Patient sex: M
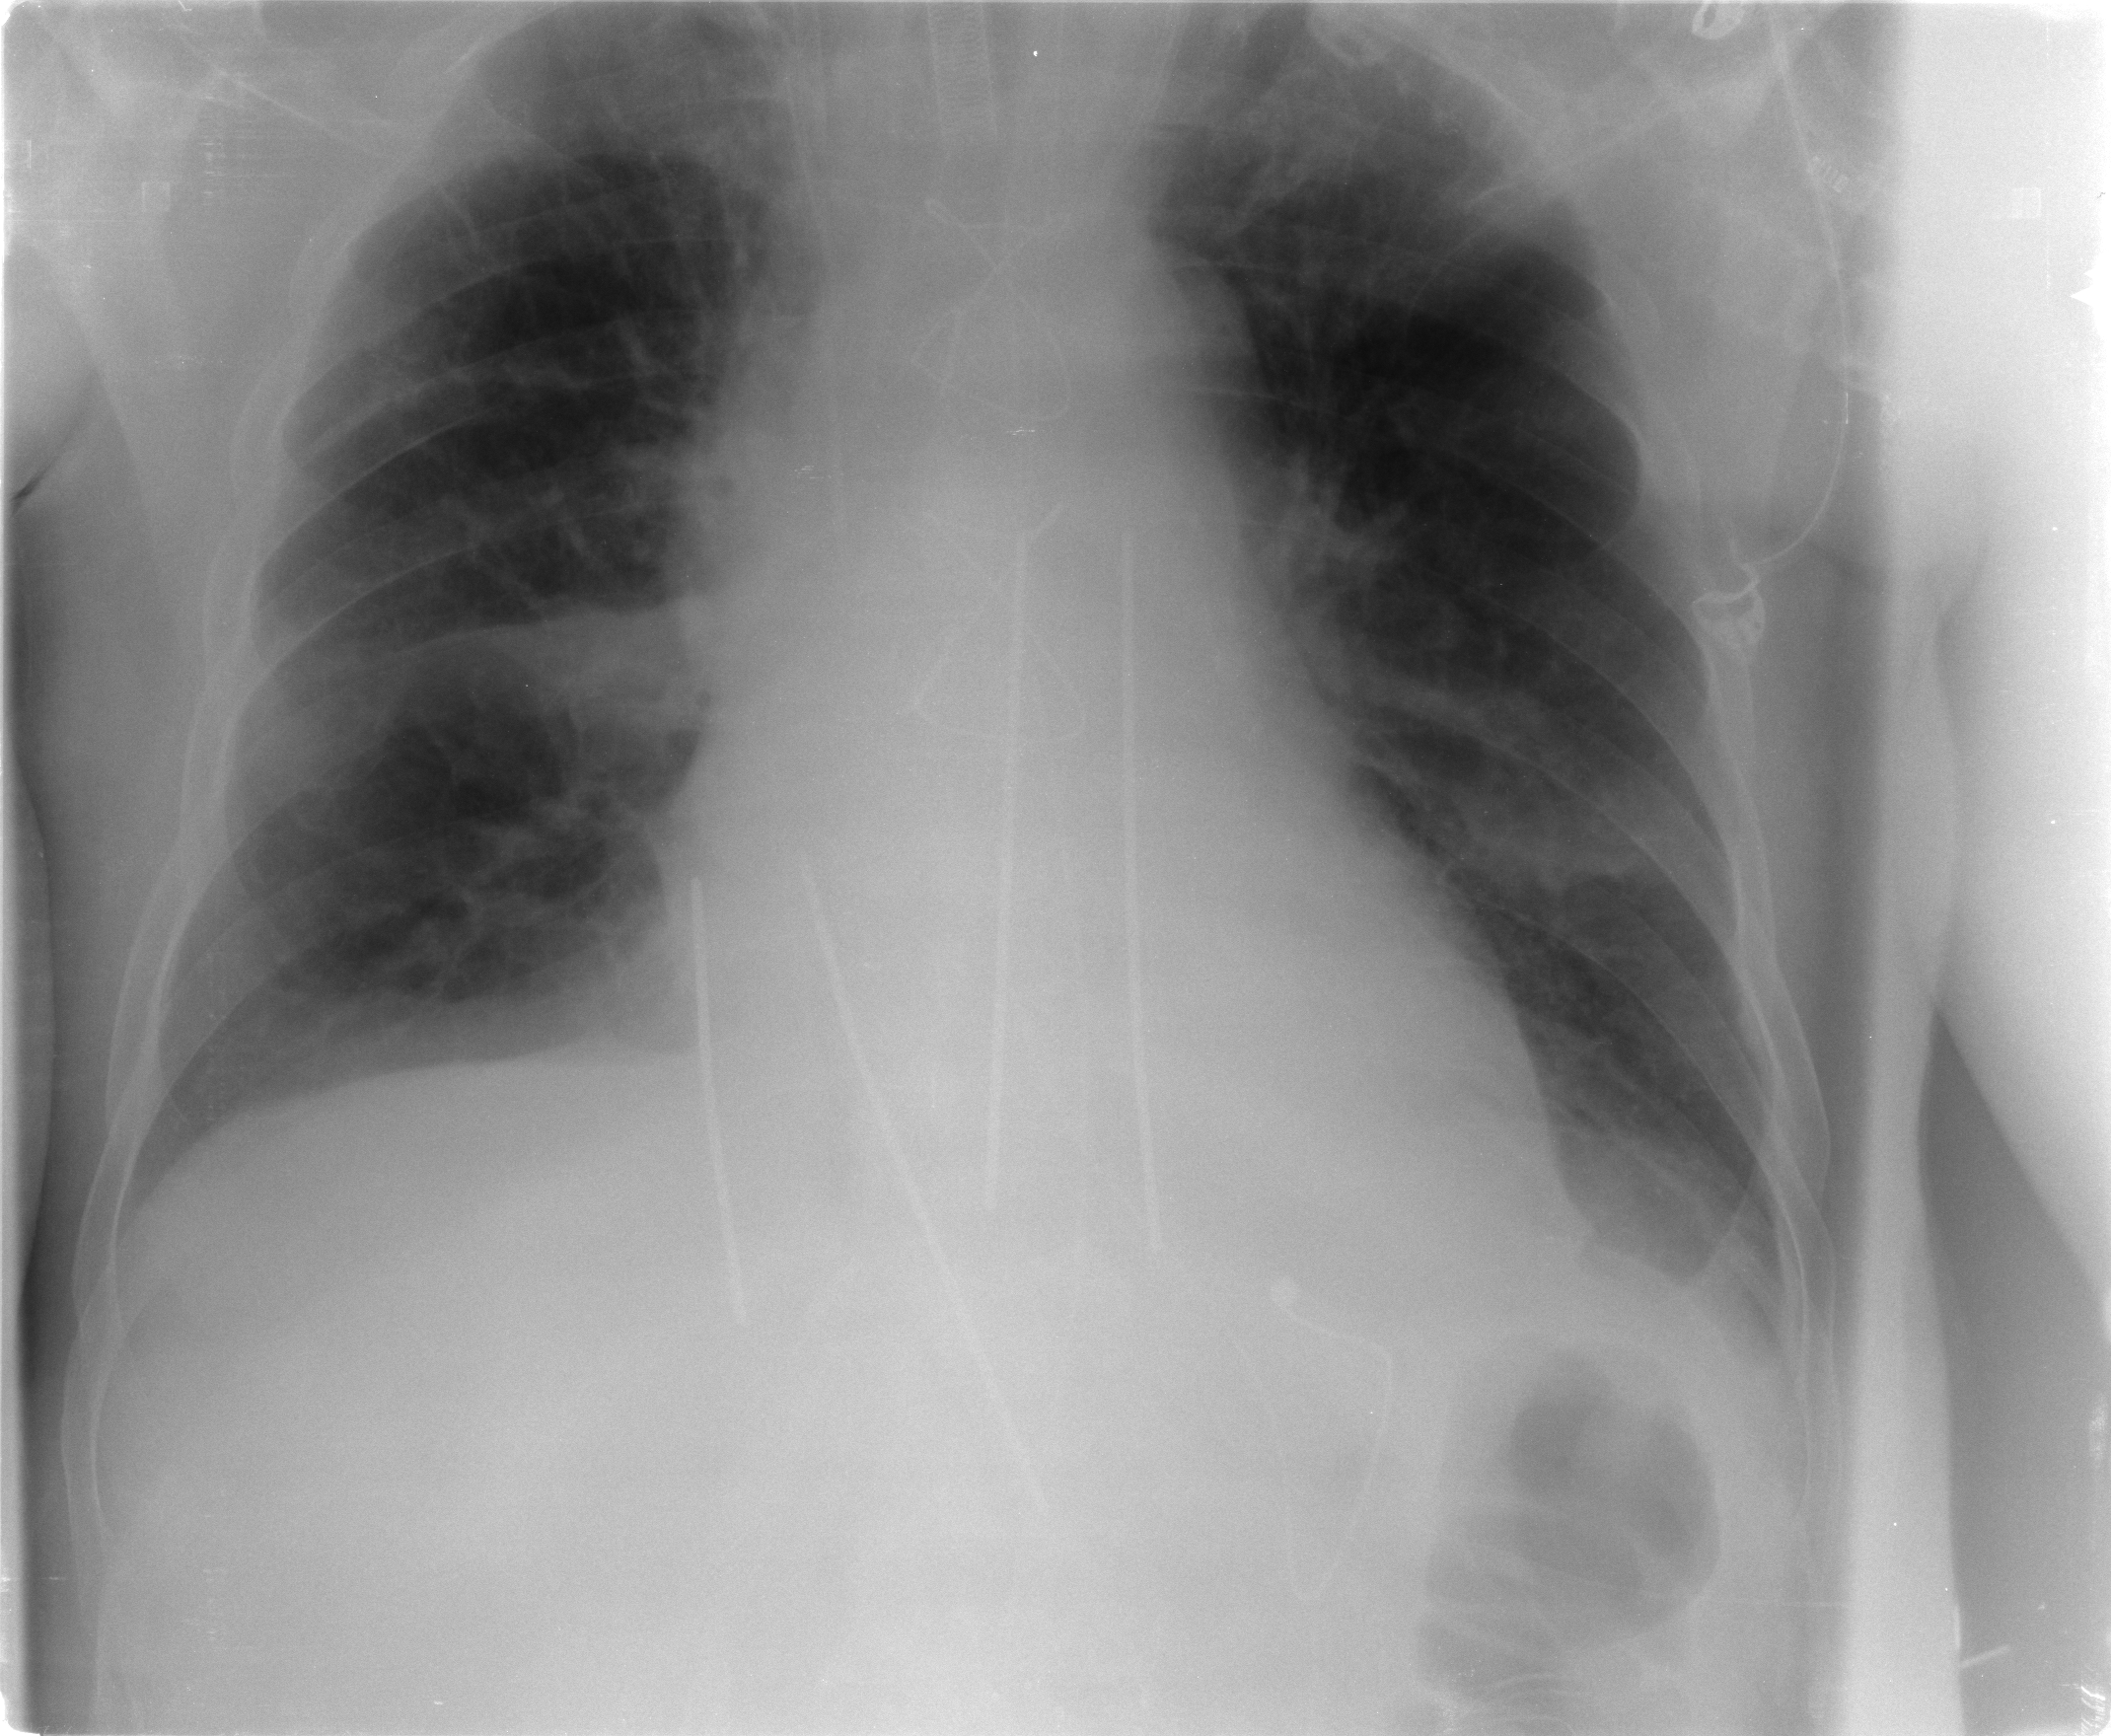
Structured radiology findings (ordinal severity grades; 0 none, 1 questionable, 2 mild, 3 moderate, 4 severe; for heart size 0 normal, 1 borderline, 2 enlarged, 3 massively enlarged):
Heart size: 0
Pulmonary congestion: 2
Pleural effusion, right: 0
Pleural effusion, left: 1
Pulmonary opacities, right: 0
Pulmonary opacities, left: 0
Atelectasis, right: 0
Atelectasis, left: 0